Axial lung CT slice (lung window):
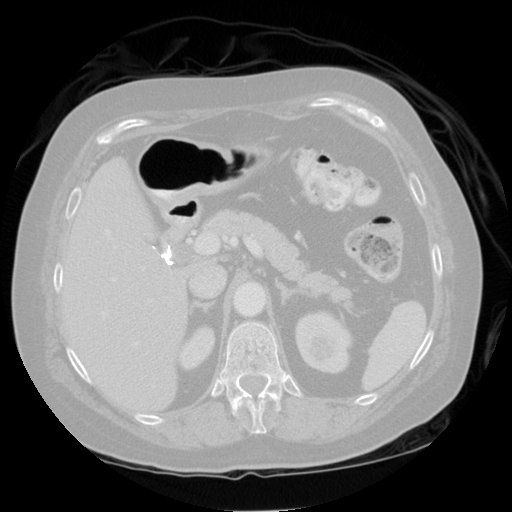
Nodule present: no